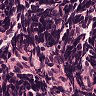
Metastatic tissue present: no